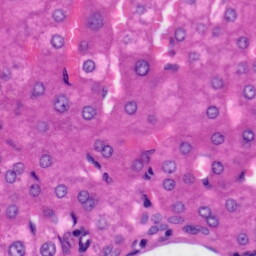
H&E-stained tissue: Liver